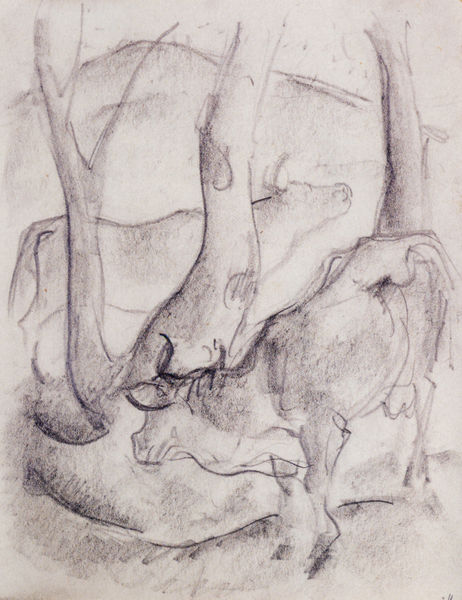
Titel: Zwei Kühe unter Bäumen
Künstler: Franz Marc
Institution: (Privatbesitz)
Schlagwörter: baum, berg, dunkel, himmel, kopf, schatten, weiß, baumstämme, bäume, impressionismus, landschaft, äste, grau, hell, hintergrund, kreide, köpfe, licht, ohr, profil, rücken, schwarz, skizze, vordergrund, zeichnung, tier, tiere, hochformat, tanz, hals, horn, ast, baumstamm, birke, erde, feld, hügel, kühe, natur, stamm, vieh, weide, zweige, boden, drei, ohren, wald, rund, beine, hufe, schwanz, wellen, papier, bogen, zwei, studie, berge, schattierung, kuh, rind, linien, farblos, luft, stämme, bauch, rinder, kohle, schwarzweiss, schraffur, radierung, gebogen, bleistift, entwurf, franz, fleck, astloch, nüstern, euter, hörner, senken, bulle, stier, stiere, astgabel, rufen, erdhügel, zechnung, franz marc, marc, tierstudie, gegensatz, gerbirge, hkohle, ockse, schwnaz, schwarzweis, ringer, 2, äöste, unterschiedliche richtungen, kuh#